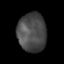
Tissue: lung
Cell type: Epithelial cells
Senescence score: 0.2263
Nuclear area (px): 1090
Mean DAPI intensity: 74.561